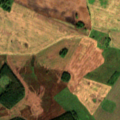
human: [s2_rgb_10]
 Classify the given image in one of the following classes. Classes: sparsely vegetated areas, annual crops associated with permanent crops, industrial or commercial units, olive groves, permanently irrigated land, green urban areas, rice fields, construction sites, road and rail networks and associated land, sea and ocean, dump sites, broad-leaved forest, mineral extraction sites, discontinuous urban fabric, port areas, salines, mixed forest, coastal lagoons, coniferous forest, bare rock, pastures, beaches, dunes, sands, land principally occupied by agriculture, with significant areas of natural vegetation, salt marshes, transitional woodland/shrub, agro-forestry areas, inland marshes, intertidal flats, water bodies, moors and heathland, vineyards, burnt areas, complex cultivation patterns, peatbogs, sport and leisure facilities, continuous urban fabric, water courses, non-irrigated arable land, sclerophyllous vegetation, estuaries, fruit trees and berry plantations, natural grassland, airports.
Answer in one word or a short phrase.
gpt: non-irrigated arable land, pastures, coniferous forest, transitional woodland/shrub